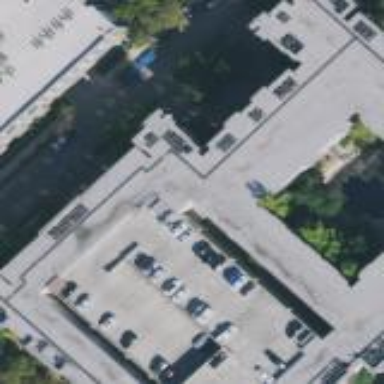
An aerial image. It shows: Multi-storey parking building.